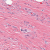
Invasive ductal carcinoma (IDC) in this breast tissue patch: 0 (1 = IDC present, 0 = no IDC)